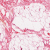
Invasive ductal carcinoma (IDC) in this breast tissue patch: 0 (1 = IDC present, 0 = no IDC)